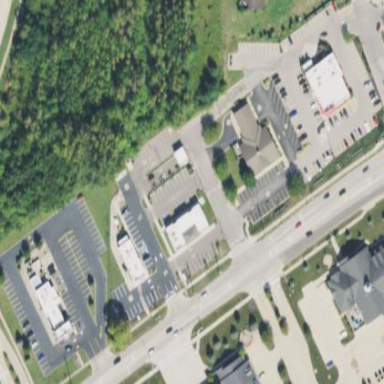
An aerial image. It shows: Retail area.